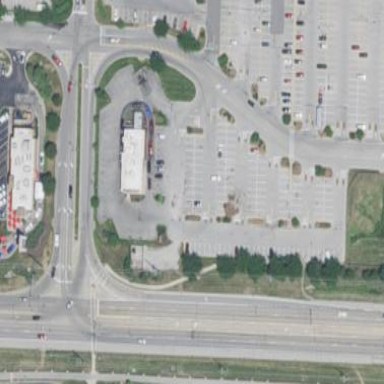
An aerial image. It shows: Parking area with surface.